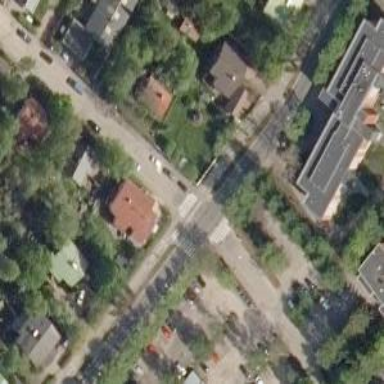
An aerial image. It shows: Uncontrolled road crossing.